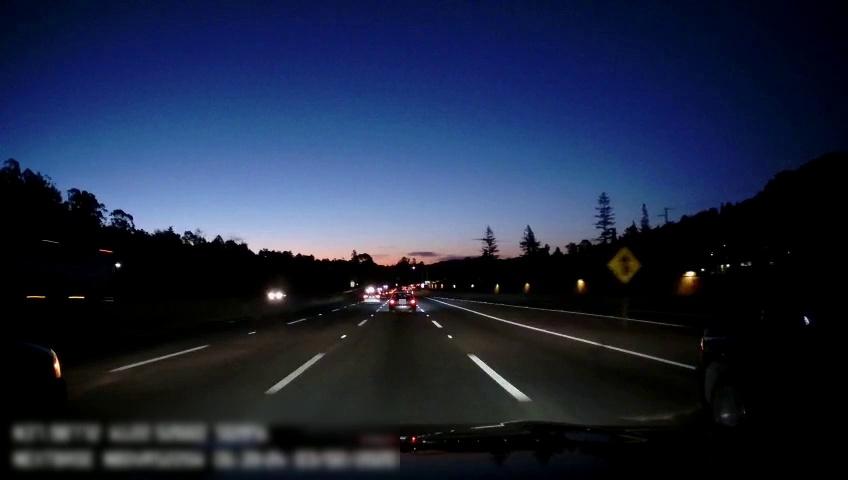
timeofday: Night
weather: Other
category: Drivable Space
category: Vehicles | Car
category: Vehicles | Truck
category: Vehicles | Car
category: Vehicles | SUV
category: Vehicles | Bus
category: Vehicles | SUV
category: Vehicles | SUV
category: Lanes | Alternate Lane
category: Lanes | Alternate Lane
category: Lanes | Current Lane
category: Lanes | Current Lane
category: Lanes | Alternate Lane
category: Lanes | Alternate Lane
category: Lanes | Alternate Lane
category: Traffic | Signs